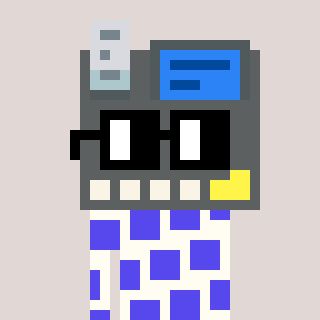
a pixel art character with square black glasses, a cash register-shaped head and a grayscale-colored body on a warm background